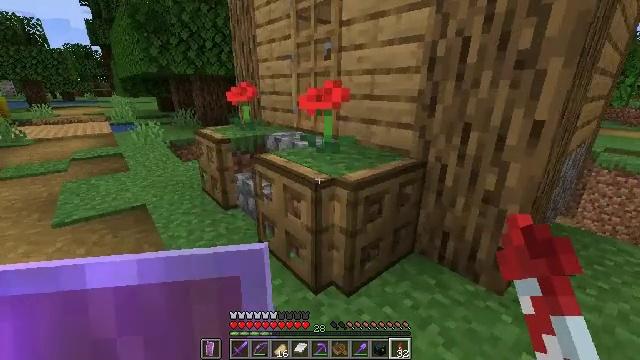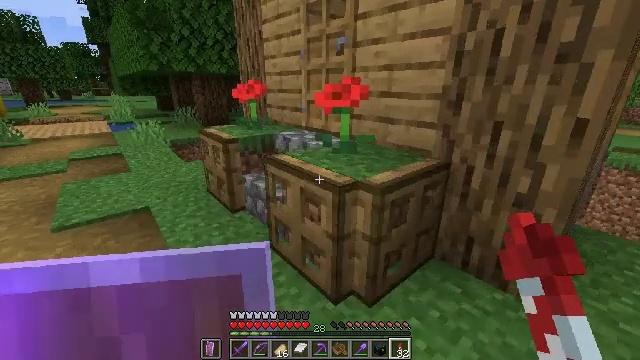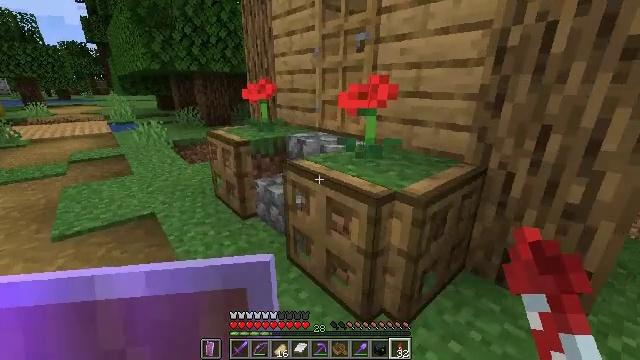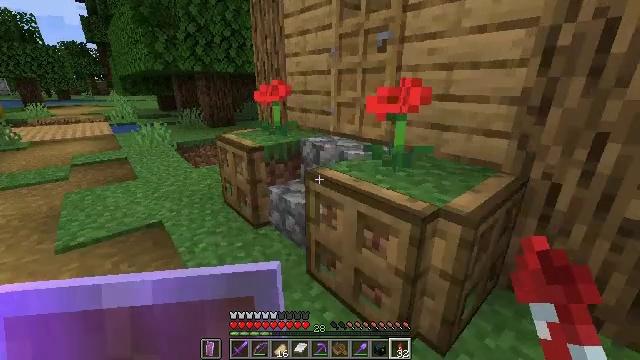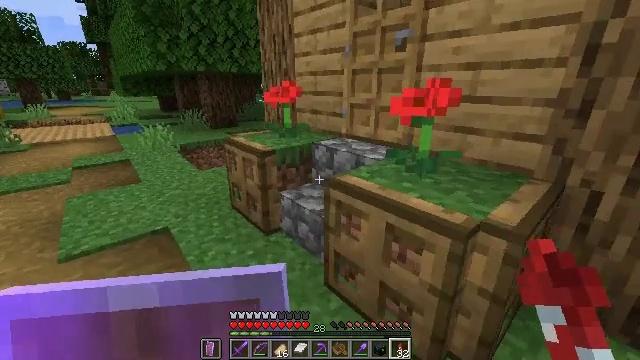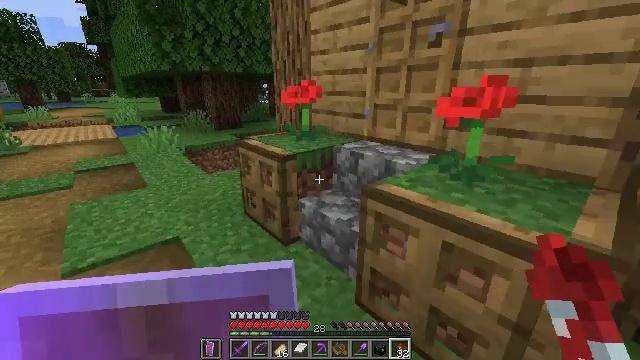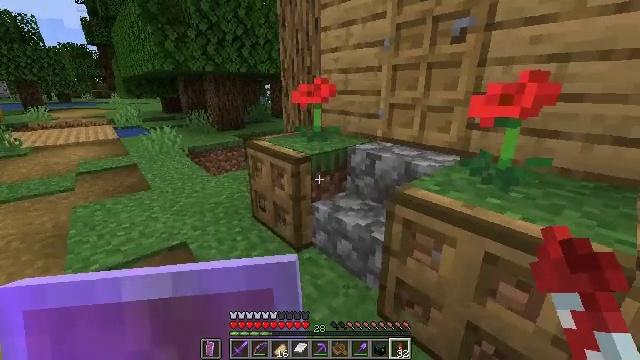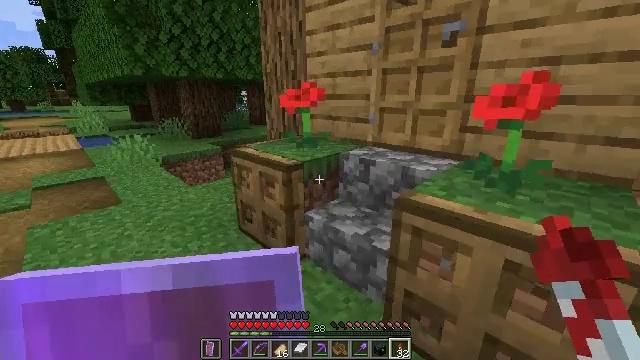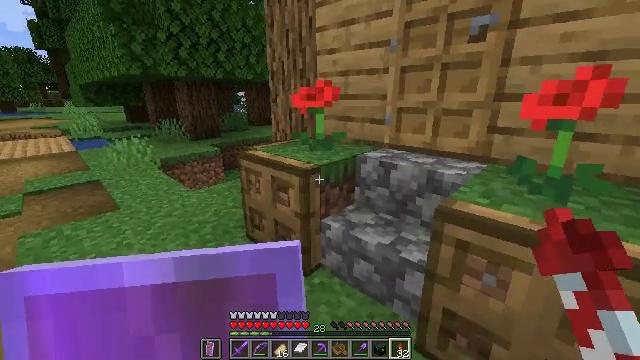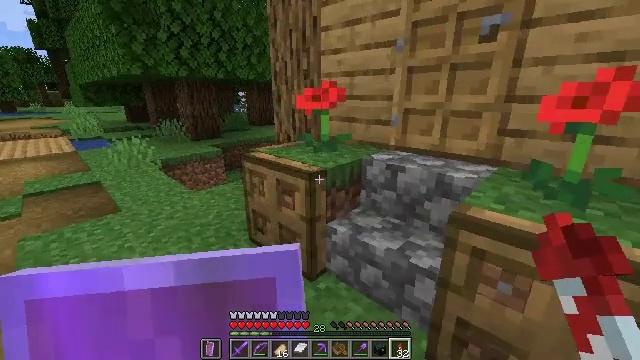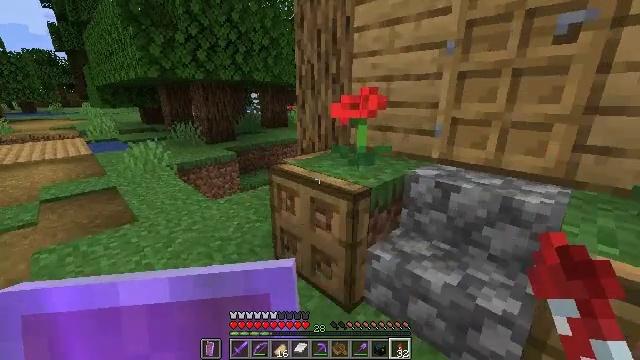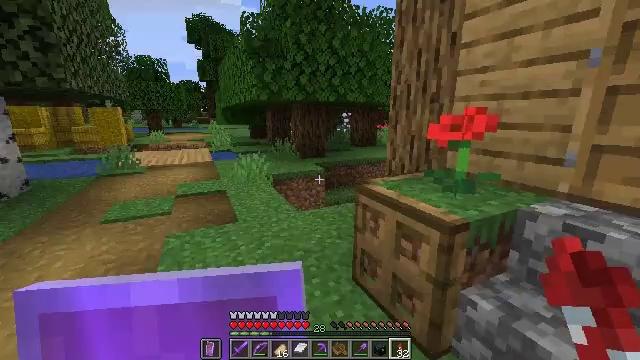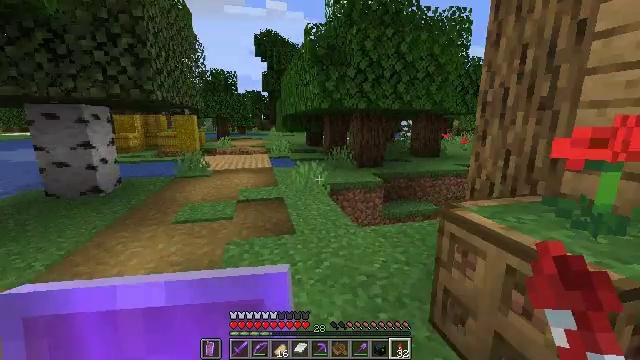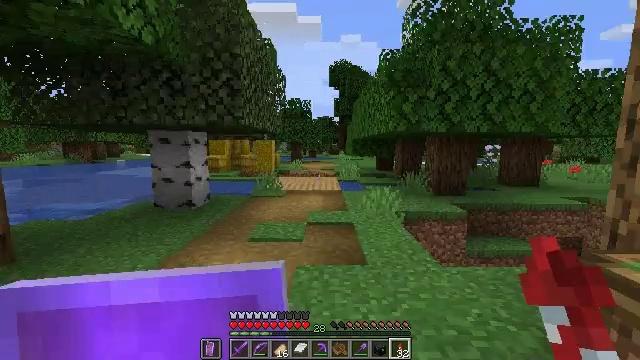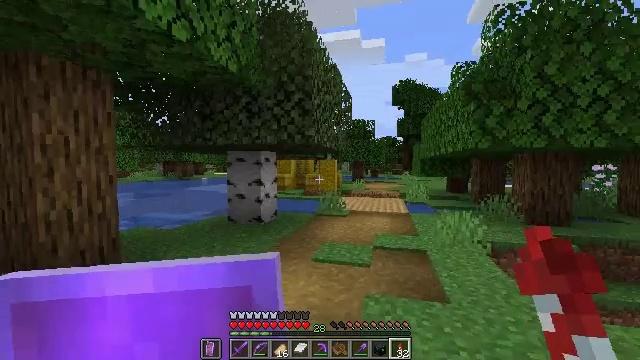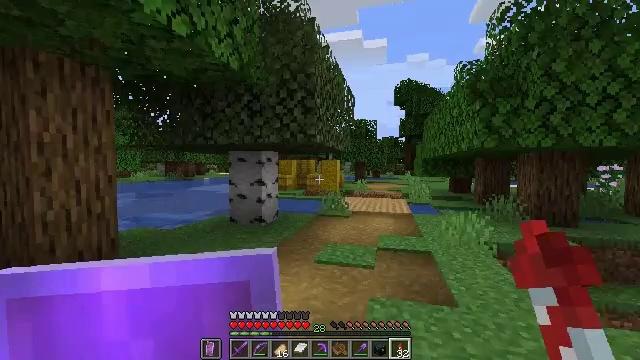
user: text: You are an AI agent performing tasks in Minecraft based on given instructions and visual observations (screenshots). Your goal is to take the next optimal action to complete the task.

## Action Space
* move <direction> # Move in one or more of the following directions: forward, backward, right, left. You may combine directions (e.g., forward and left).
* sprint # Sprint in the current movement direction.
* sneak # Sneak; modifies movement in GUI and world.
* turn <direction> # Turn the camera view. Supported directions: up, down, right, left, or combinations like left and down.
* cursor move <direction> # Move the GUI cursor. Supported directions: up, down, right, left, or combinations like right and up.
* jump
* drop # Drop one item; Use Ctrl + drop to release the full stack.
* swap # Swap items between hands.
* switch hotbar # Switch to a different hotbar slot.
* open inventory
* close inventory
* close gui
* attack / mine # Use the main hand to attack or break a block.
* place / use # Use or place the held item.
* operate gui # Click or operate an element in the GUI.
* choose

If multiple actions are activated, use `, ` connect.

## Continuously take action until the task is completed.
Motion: motion action
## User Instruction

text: Dig the grass path to transform it.
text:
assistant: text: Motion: move forward and move left
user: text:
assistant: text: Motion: move forward and move left
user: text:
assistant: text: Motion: move forward and move left
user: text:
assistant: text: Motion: move forward and move left
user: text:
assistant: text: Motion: move forward and move left
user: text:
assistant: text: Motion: move forward and move left
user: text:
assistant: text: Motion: move forward and move left, turn right and up
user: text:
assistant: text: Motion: move forward and move left
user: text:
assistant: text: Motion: move forward and move left
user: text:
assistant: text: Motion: move forward and move left, turn left
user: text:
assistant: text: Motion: move forward and move left, turn left and up
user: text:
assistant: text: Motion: move forward and move left, turn left and up
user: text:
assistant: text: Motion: move forward and move left, turn left and up
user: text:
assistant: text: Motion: move forward and move left, turn left and up
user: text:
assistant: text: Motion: move forward
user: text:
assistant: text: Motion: move forward
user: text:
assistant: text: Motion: move forward
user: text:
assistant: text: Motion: move forward
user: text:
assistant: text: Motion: move forward
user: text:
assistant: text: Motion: move forward
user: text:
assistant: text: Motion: move forward
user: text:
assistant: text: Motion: move forward
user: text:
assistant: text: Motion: move forward
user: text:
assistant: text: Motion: move forward
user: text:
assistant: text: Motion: move forward
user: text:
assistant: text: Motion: move forward
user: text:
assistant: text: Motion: move forward, sprint
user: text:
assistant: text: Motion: move forward, sprint
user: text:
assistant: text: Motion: move forward, sprint
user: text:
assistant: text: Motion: move forward, sprint